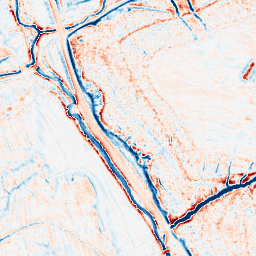
Category: edge_preserving
Decomposition family: anisotropic_diffusion
Decomposition parameters: iterations: 20
kappa: 10
gamma: 0.15
Upsampling method: sinc_hamming
Upsampling parameters: scale: 2
kernel_size: 16
Upsampling scale: 2